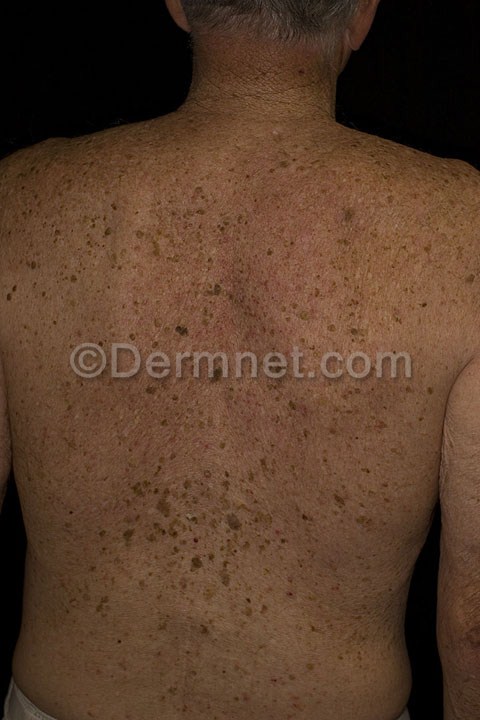
Disease: Systemic Disease